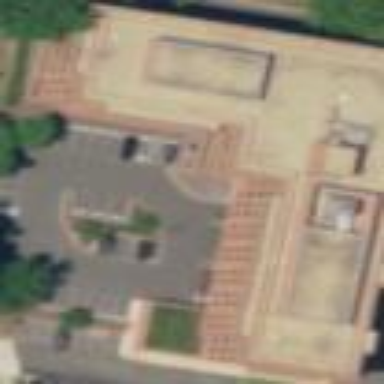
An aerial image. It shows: Office building.